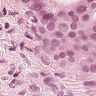
Metastatic tissue present: yes